Field crop: maize
Growth stage: 2
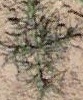
Species: salsola